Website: lowes
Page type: payment
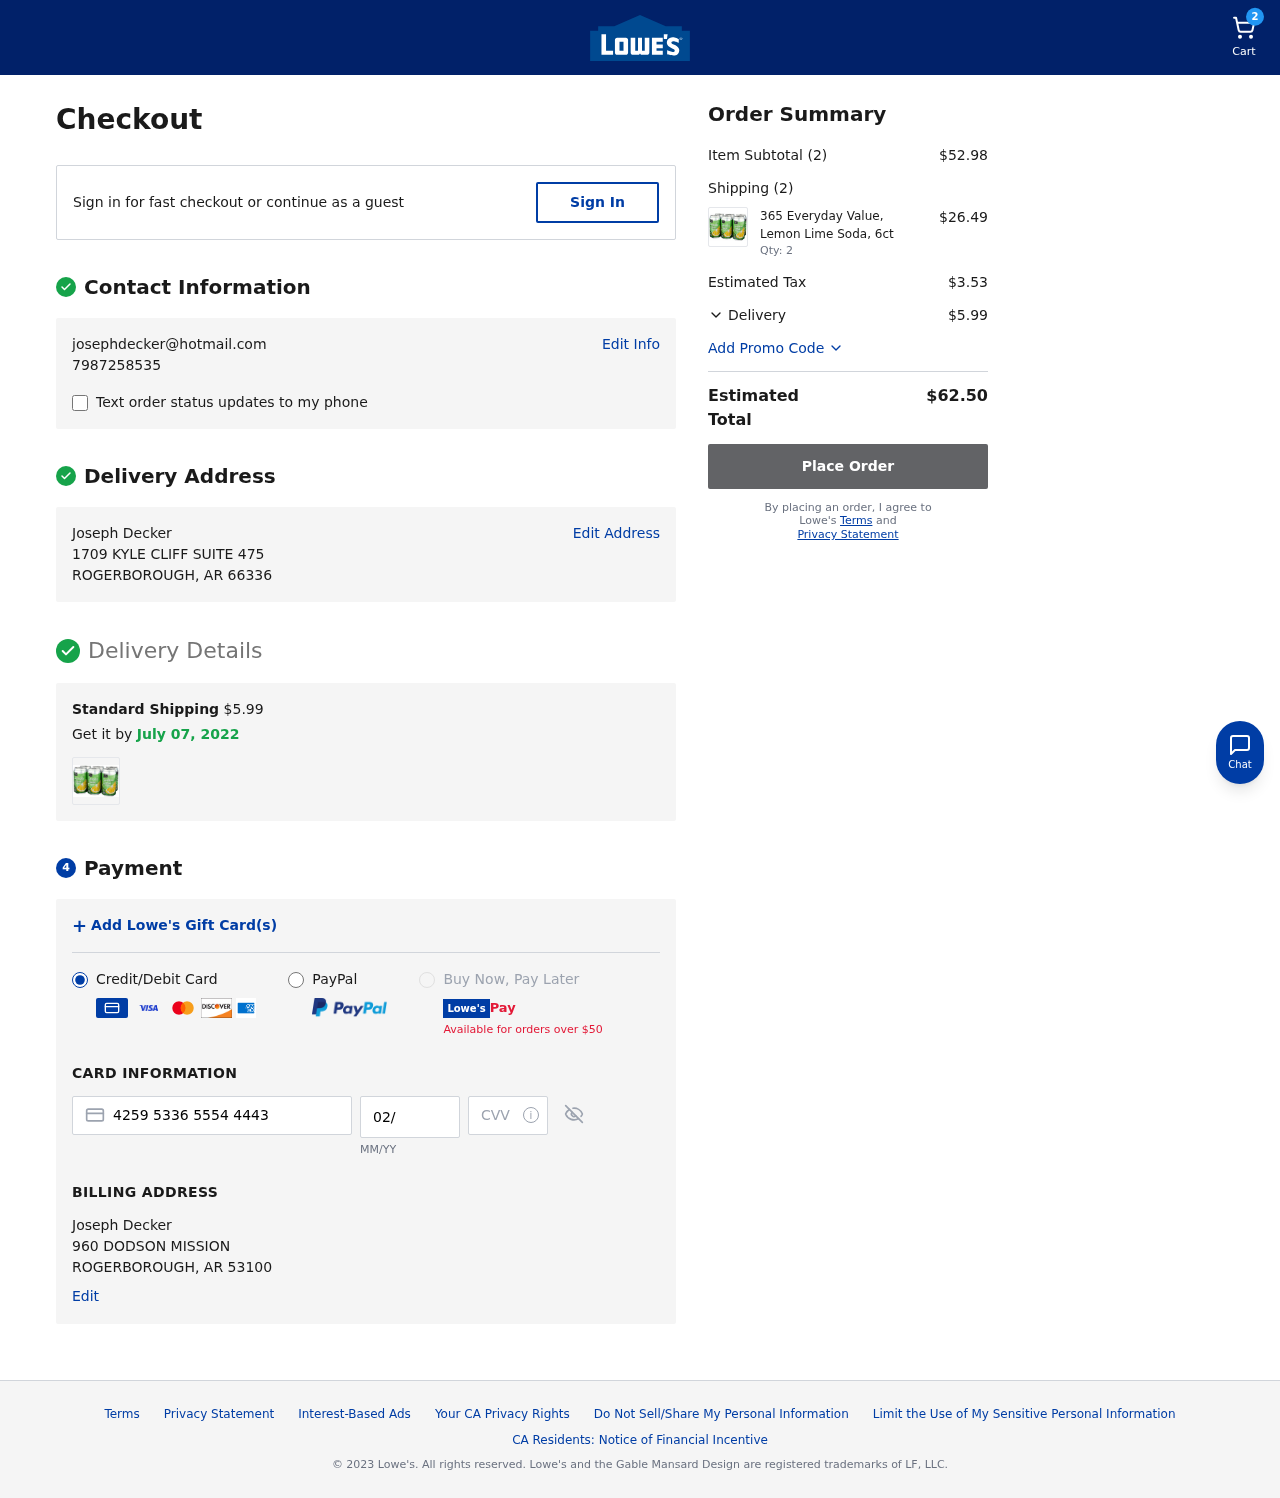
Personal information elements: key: PII_CARD_CVV
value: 261
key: PII_CARD_EXPIRY
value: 02/28
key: PII_CARD_NUMBER
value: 4259 5336 5554 4443
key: PII_CITY_STATE_ZIP2
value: ROGERBOROUGH, AR 53100
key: PII_EMAIL
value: josephdecker@hotmail.com
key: PII_FULLNAME
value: Joseph Decker
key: PII_FULLNAME2
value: Joseph Decker
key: PII_PHONE
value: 7987258535
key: PII_STREET
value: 1709 KYLE CLIFF SUITE 475
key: PII_STREET2
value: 960 DODSON MISSION
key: PII_CITY_STATE_ZIP
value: ROGERBOROUGH, AR 66336
Product elements: key: PRODUCT1_NAME
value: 365 Everyday Value, Lemon Lime Soda, 6ct
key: PRODUCT1_PRICE
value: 26.49
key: PRODUCT1_QUANTITY
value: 2
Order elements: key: ORDER_NUM_ITEMS
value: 2
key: ORDER_SHIPPING_COST
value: $5.99
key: ORDER_DELIVERY_DATE
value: July 07, 2022
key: ORDER_SUBTOTAL
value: $52.98
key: ORDER_NUM_ITEMS2
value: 2
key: ORDER_TAX
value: $3.53
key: ORDER_SHIPPING_COST2
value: $5.99
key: ORDER_TOTAL
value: $62.50